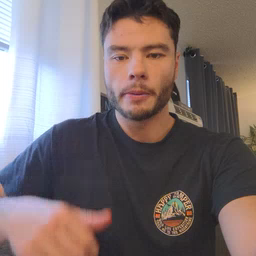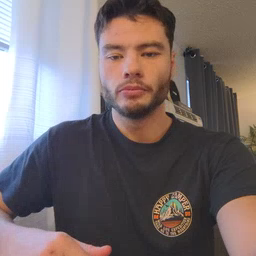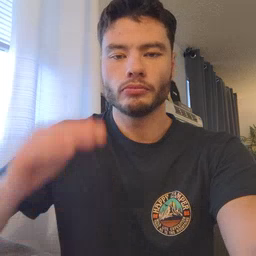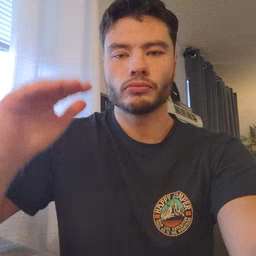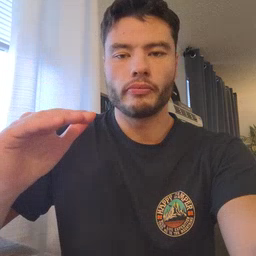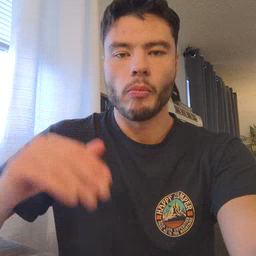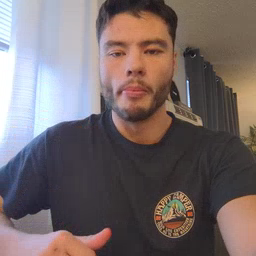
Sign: child